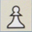
Piece: wP